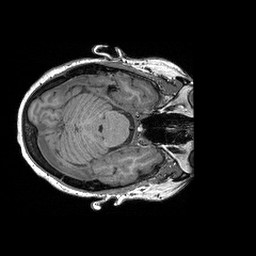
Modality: T1w
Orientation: axial
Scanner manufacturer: siemens
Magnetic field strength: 3 T
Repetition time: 2.3 s
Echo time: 0.00298 s